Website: apple
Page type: customer-info-address
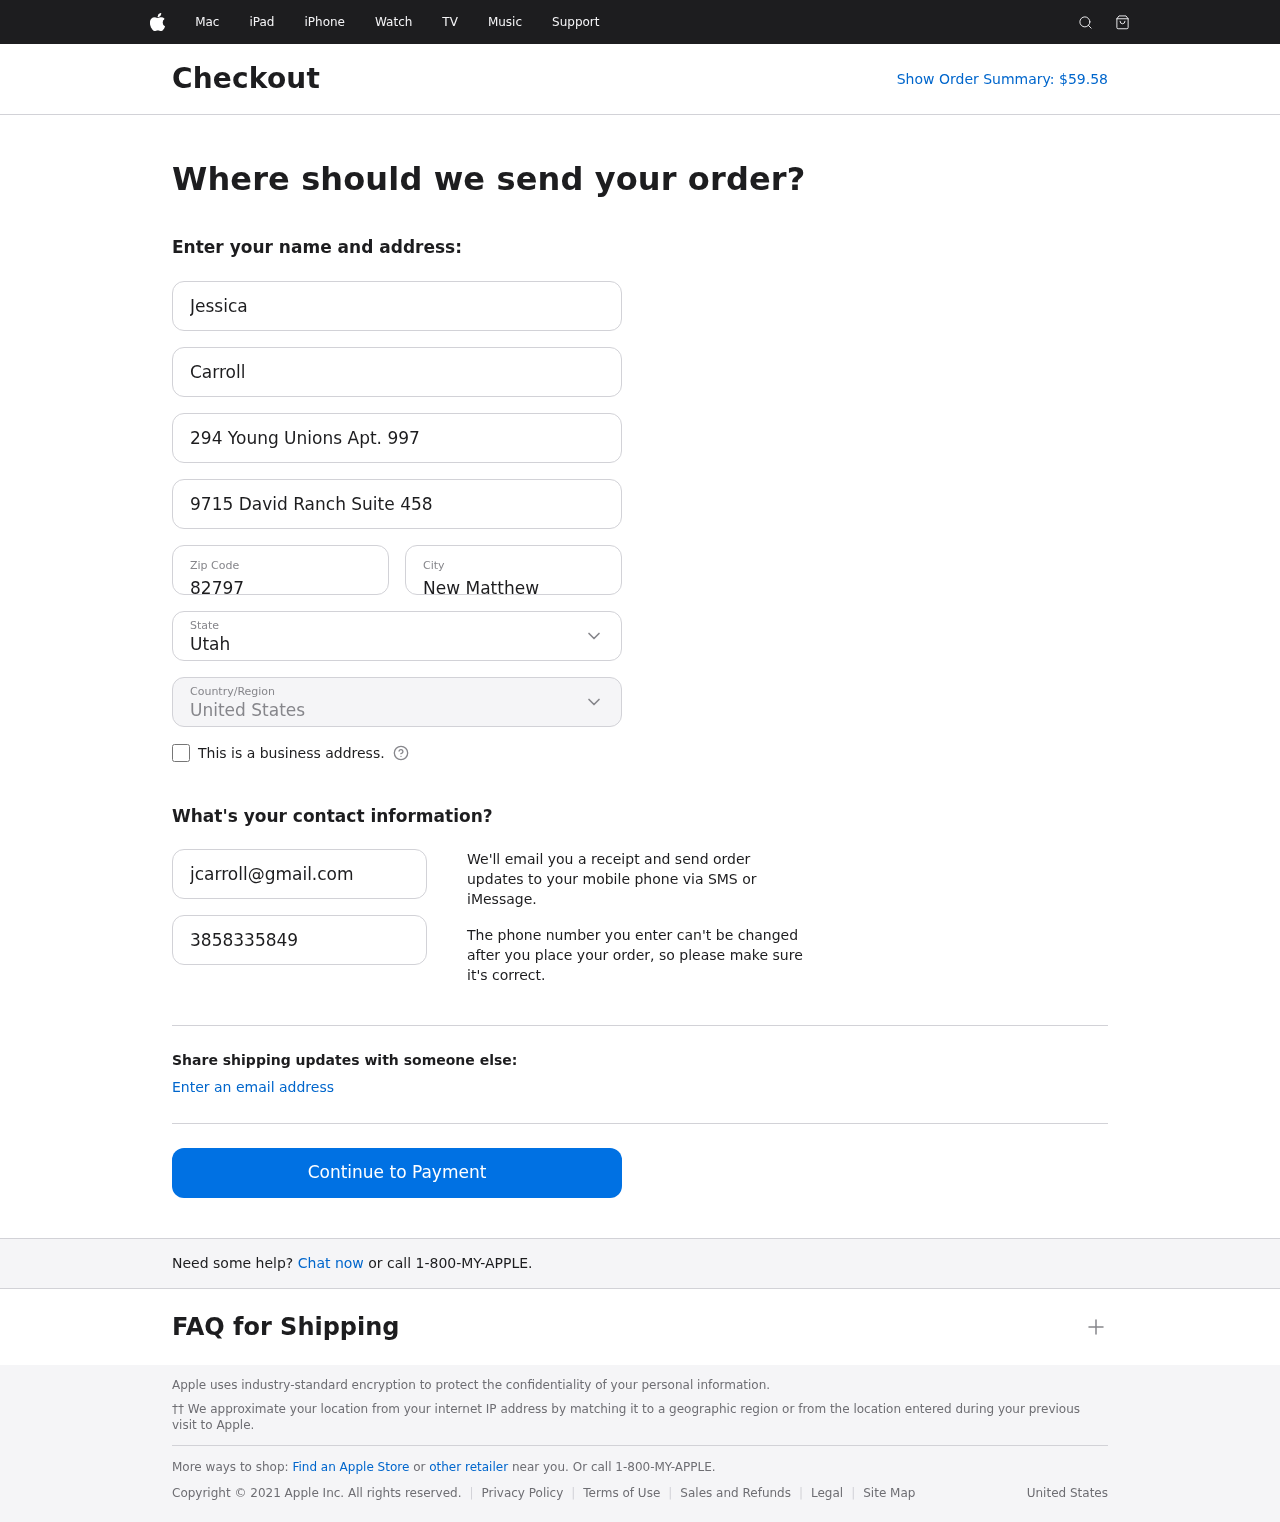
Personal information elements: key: PII_CITY
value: New Matthew
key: PII_COUNTRY
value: United States
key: PII_EMAIL
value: jcarroll@gmail.com
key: PII_FIRSTNAME
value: Jessica
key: PII_LASTNAME
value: Carroll
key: PII_PHONE
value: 3858335849
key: PII_POSTCODE
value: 82797
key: PII_STATE
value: Utah
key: PII_STREET
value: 294 Young Unions Apt. 997
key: PII_STREET2
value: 9715 David Ranch Suite 458
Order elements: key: ORDER_TOTAL
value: Show Order Summary: $59.58